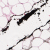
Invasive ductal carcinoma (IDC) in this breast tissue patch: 0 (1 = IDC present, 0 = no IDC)